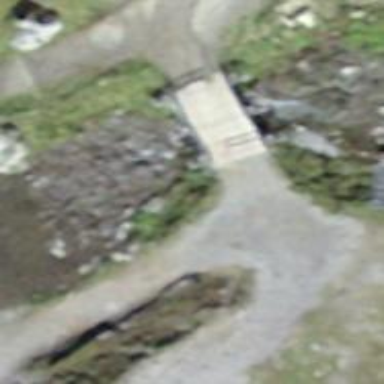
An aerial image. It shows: Gravel track on bridge with grade3 track type.